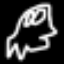
Label: frog